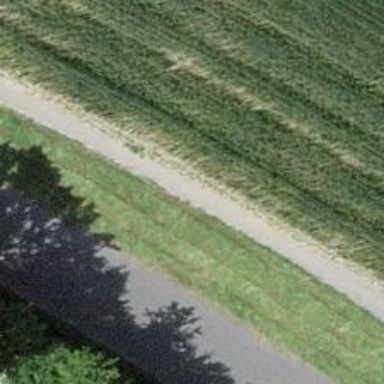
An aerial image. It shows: Path surfaced with fine gravel.